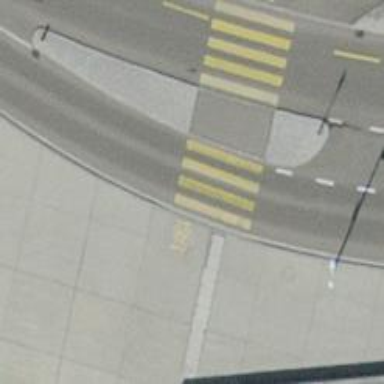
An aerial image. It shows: Uncontrolled zebra crossing with pedestrian island.